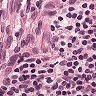
Metastatic tissue present: no